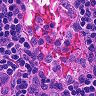
Metastatic tissue present: no